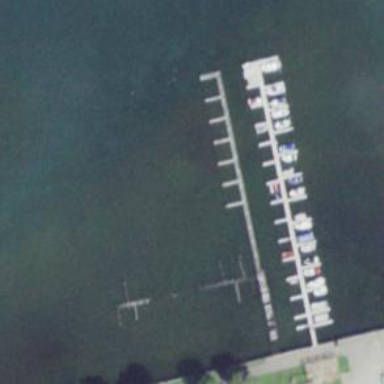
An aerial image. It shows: Ruined pier with mooring facilities.